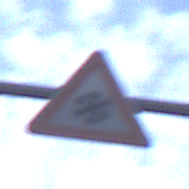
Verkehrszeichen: SchneeOderEisglaette
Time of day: MorningAfternoon
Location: Outdoor (Nature)
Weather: Overcast
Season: Winter
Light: Natural